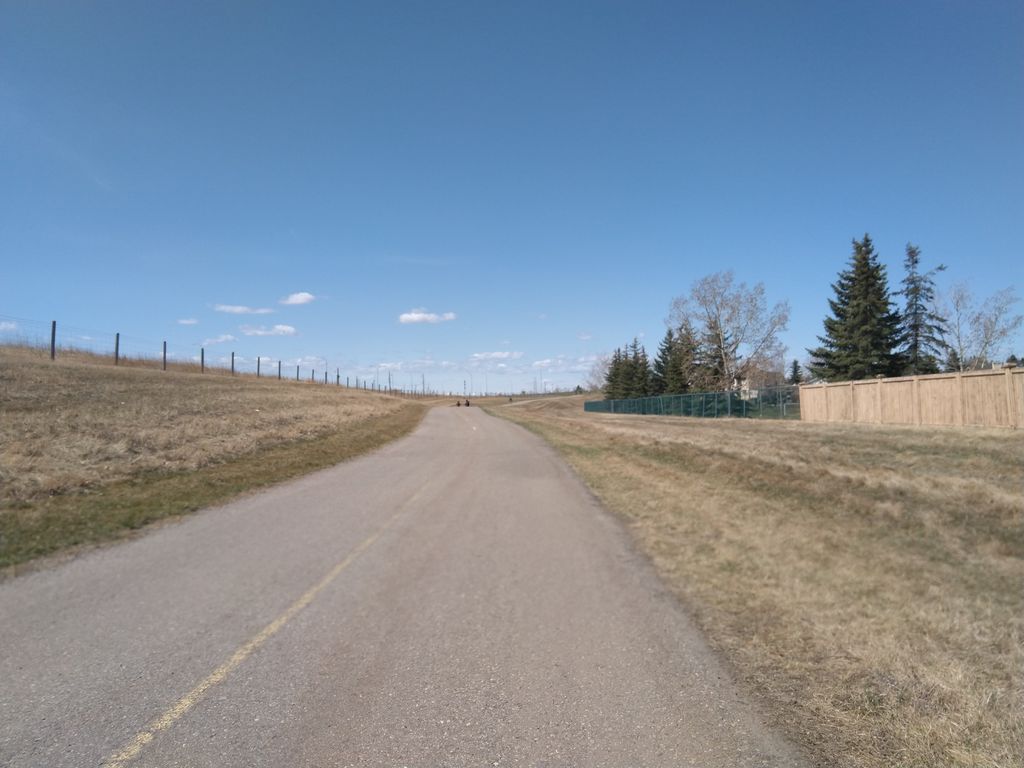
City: calgary